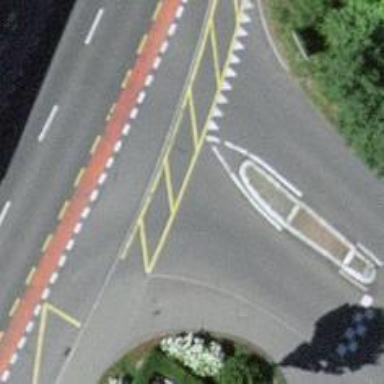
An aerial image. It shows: Unmarked road crossing.